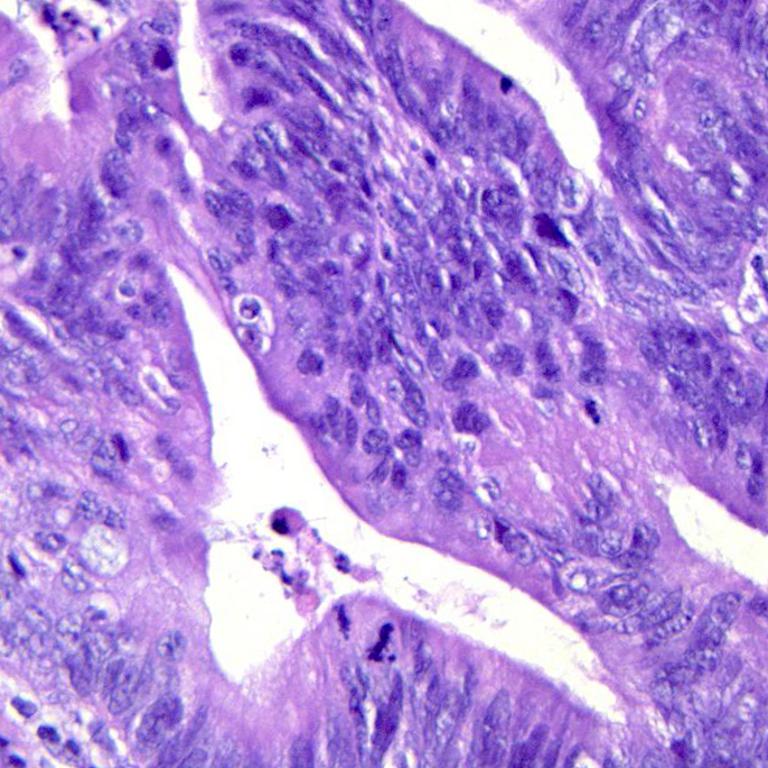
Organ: colon
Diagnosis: adenocarcinomas